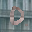
Label: 0